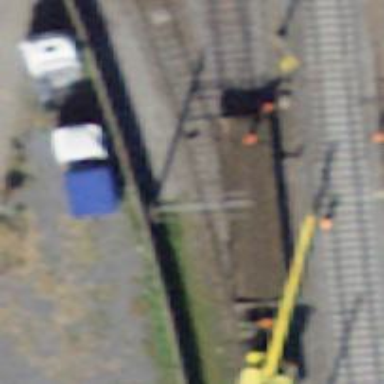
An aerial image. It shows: Railway switch.